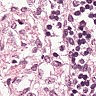
Metastatic tissue present: no